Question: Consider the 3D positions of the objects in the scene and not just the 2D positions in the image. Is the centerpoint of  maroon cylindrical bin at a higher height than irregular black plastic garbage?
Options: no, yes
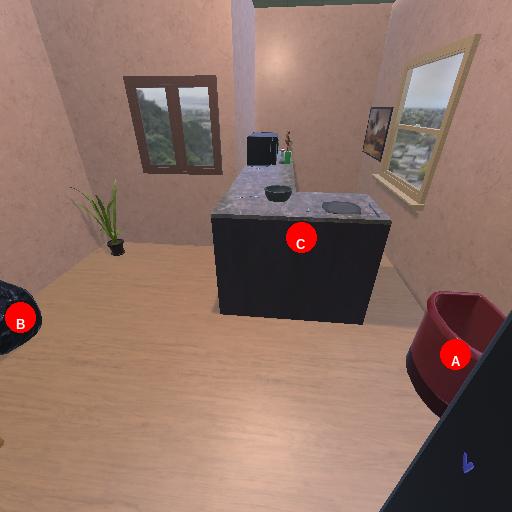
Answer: no